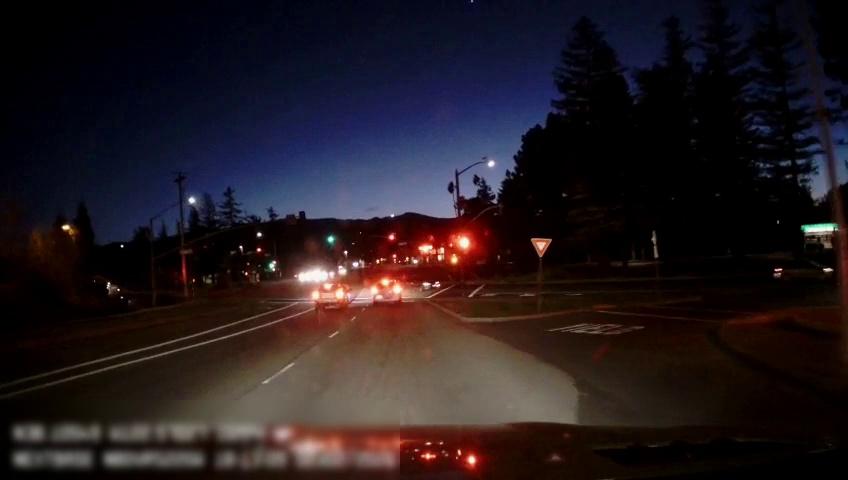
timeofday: Night
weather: Other
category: Drivable Space
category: Vehicles | SUV
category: Vehicles | Car
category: Vehicles | SUV
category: Vehicles | SUV
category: Lanes | Current Lane
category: Lanes | Alternate Lane
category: Lanes | Alternate Lane
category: Lanes | Alternate Lane
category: Traffic | Lights
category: Traffic | Signs
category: Traffic | Signs
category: Traffic | Lights
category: Traffic | Lights